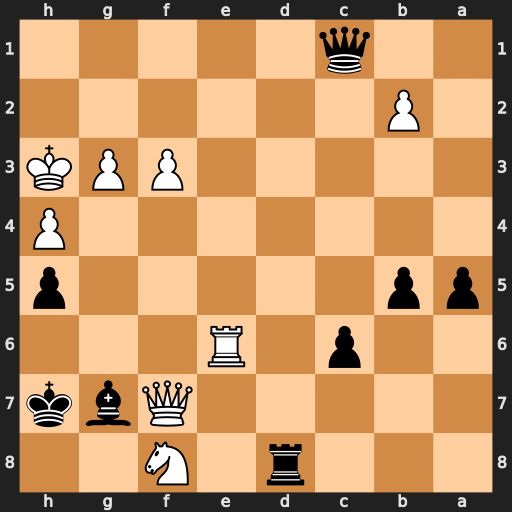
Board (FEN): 3r1N2/5Qbk/2p1R3/pp5p/7P/5PPK/1P6/2q5
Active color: b
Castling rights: -
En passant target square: -
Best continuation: Rxf8 Qxh5+ Kg8